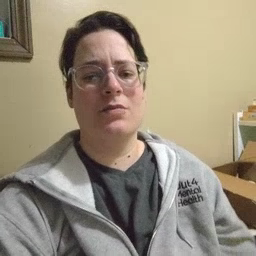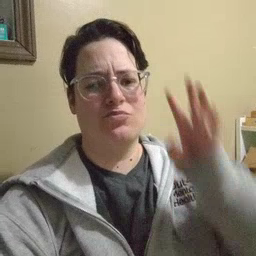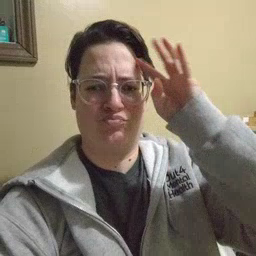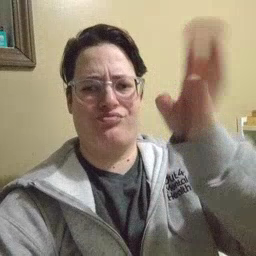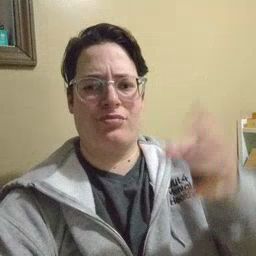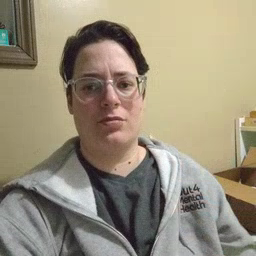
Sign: pretend